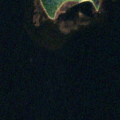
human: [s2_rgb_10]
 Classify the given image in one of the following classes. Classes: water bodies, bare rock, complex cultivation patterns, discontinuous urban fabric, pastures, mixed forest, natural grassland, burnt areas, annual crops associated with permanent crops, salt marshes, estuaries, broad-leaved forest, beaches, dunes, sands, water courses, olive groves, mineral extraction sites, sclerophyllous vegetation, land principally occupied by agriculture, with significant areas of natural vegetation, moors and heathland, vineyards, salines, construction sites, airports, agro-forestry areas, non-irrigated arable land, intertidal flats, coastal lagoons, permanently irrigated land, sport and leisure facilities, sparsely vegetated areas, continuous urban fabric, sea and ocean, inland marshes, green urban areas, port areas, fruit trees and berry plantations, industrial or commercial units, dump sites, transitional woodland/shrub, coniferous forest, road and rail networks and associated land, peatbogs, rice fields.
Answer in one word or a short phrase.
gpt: coniferous forest, water bodies